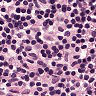
Metastatic tissue present: no